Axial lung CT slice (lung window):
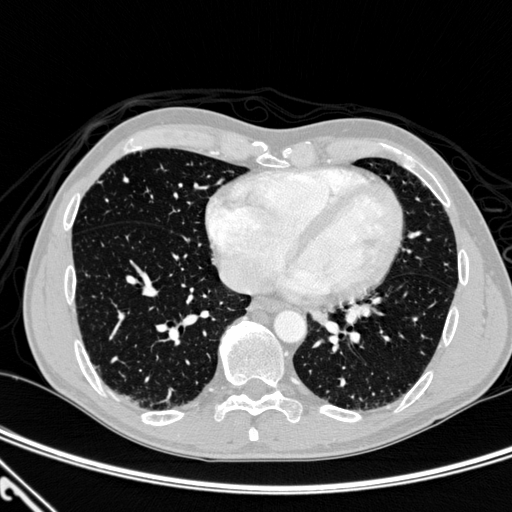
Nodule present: no